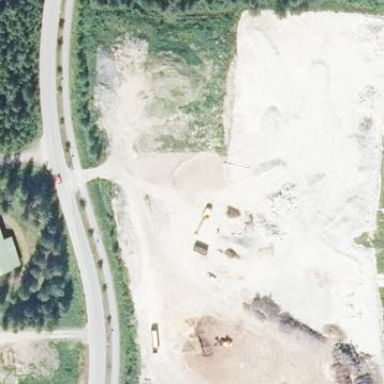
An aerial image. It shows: Brownfield site.